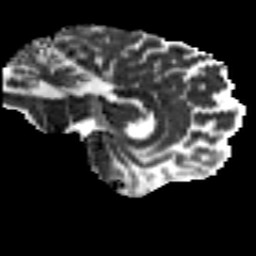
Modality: MD
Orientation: sagittal
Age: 26
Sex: male
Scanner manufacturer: siemens
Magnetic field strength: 3 T
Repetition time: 8.8 s
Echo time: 0.085 s